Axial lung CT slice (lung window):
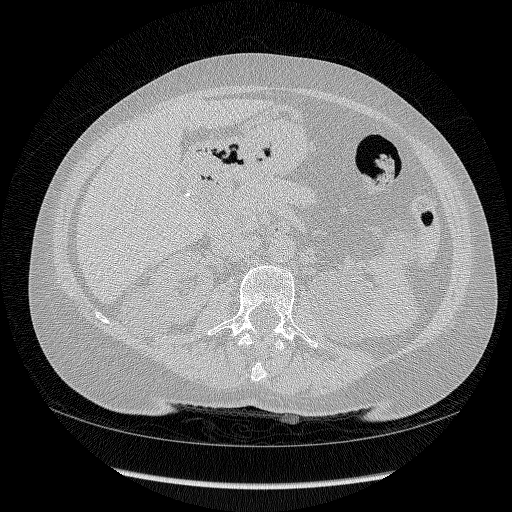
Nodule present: no